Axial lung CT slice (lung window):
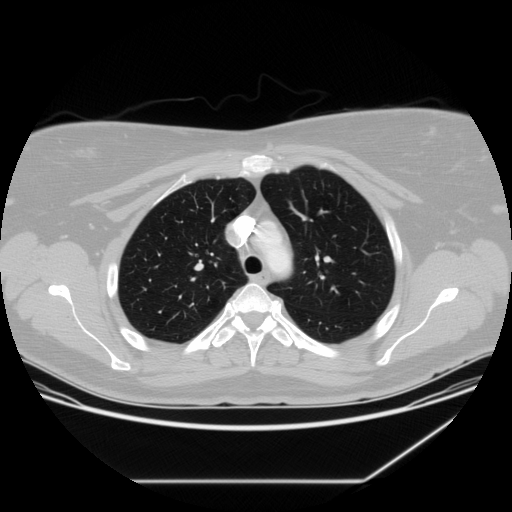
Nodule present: no